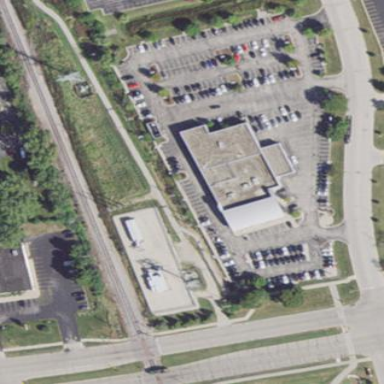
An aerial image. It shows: Building housing car shop.